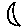
Label: moon